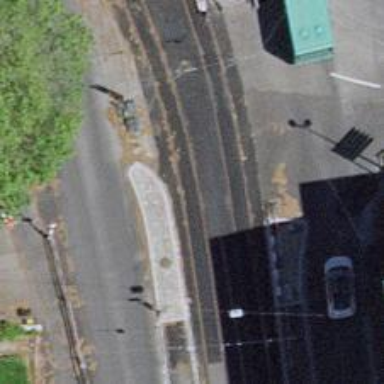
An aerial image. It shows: Tram crossing on the railway.